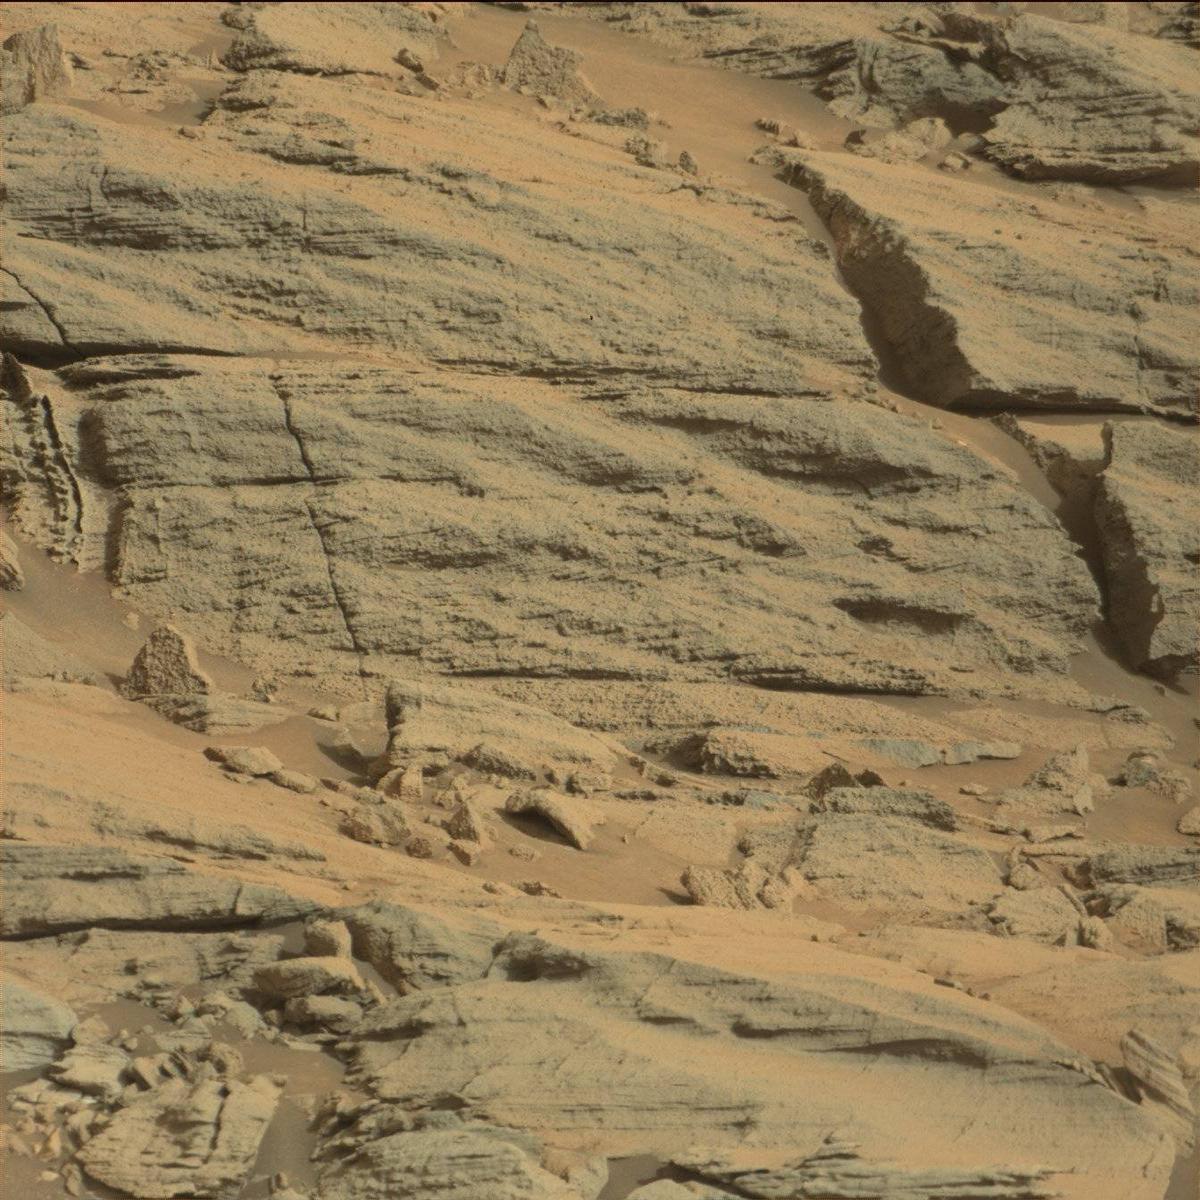
Terrain classes present: Bedrock, Sand / Soil